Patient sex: M
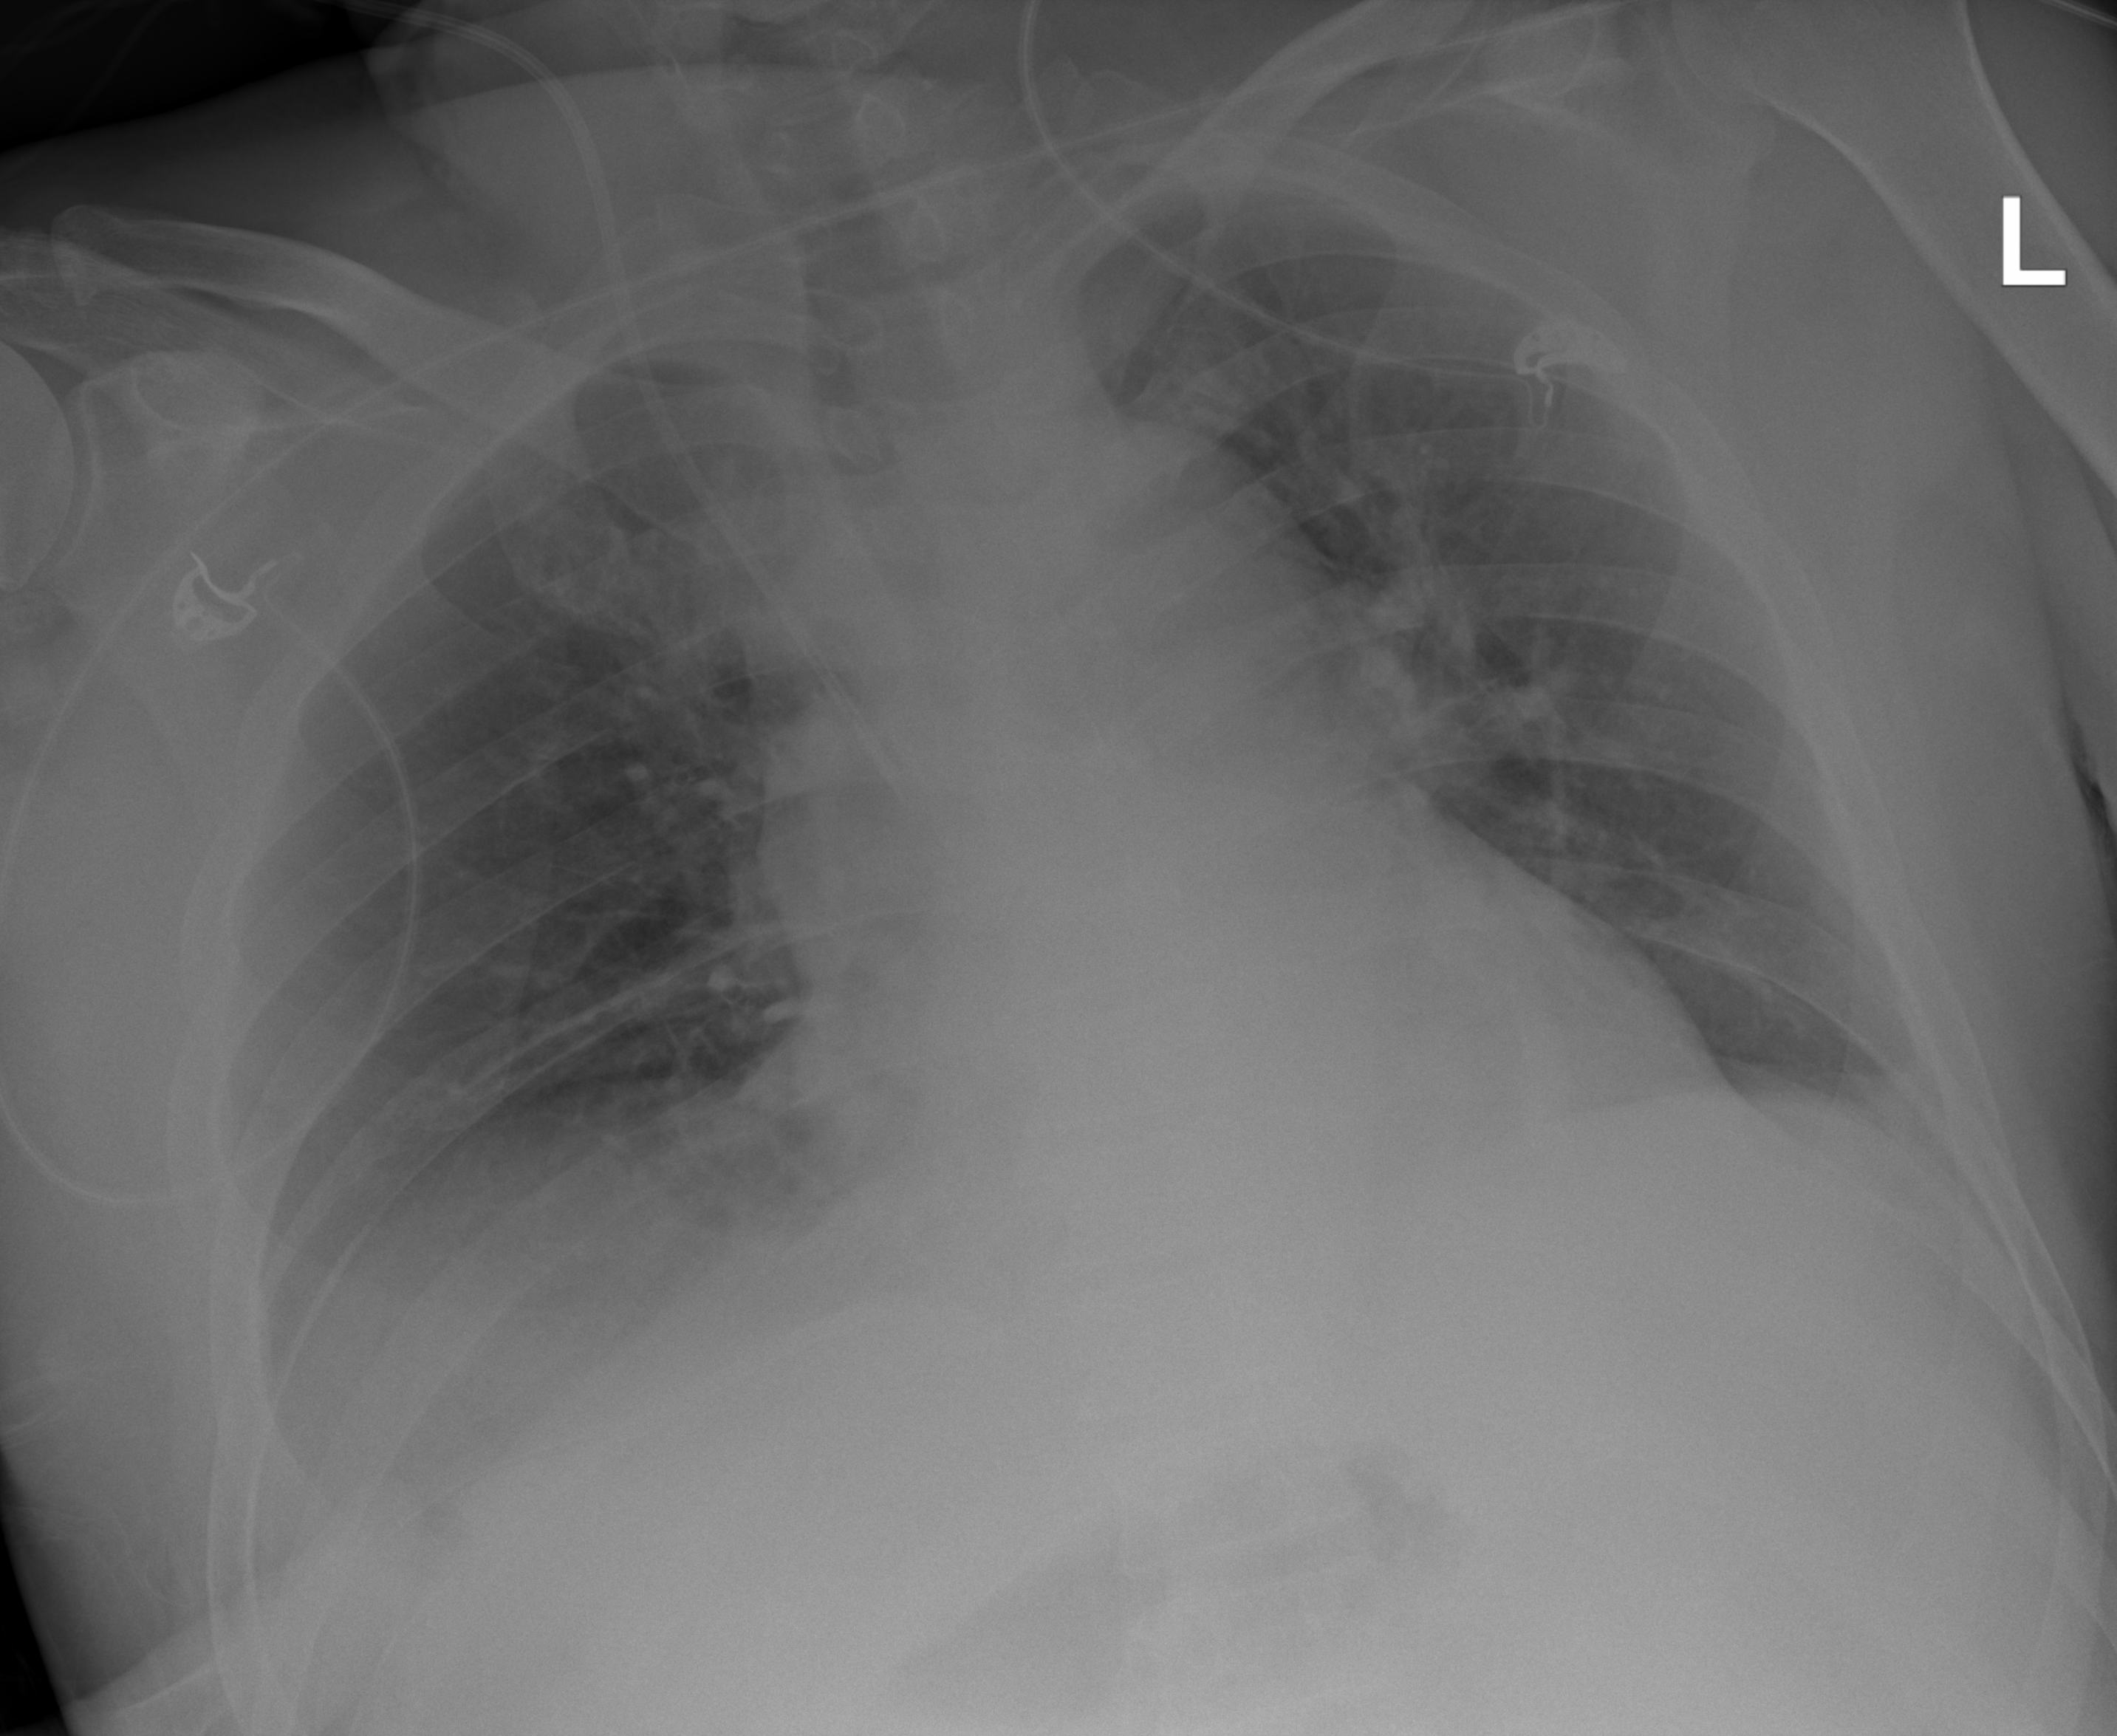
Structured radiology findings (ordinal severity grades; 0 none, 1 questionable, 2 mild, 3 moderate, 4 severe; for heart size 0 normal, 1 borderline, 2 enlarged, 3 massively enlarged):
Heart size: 1
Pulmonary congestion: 2
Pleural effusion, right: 3
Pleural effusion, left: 2
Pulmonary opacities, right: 0
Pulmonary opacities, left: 0
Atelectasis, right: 0
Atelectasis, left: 2